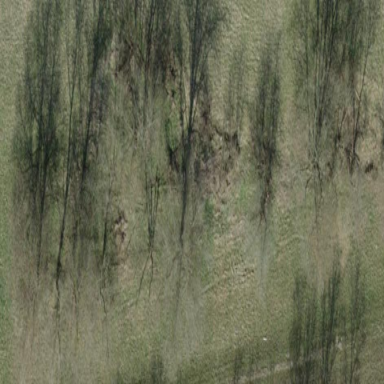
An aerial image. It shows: Patch of scrub vegetation.